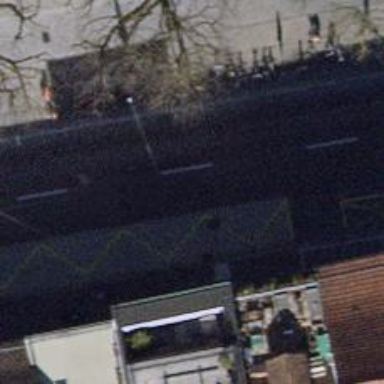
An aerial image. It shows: Residential road with asphalt surface. There are separate sidewalks on both sides. Trolley wires are present indicating trolleybus route.